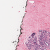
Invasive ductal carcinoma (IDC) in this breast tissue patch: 0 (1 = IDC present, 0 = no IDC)